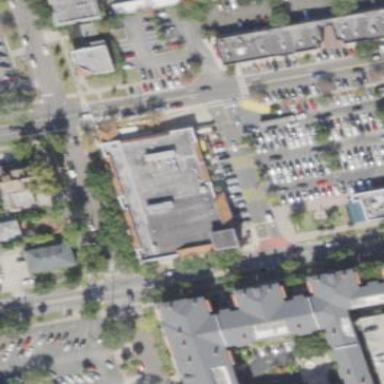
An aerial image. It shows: Building that houses supermarket.